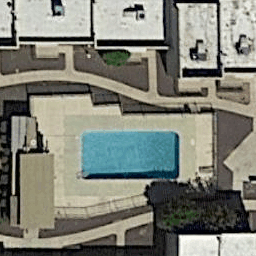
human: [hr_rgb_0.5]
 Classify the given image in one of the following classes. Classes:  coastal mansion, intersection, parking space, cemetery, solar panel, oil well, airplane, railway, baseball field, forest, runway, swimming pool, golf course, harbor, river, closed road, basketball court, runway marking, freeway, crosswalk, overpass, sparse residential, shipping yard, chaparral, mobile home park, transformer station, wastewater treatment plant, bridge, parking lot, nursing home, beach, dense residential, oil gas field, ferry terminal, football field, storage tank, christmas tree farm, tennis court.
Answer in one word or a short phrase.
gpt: swimming pool